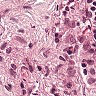
Metastatic tissue present: no